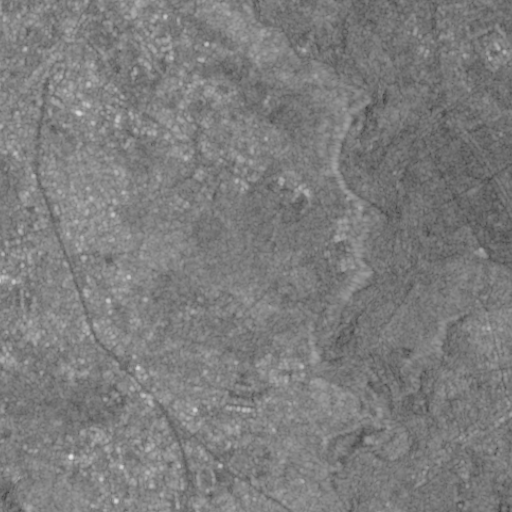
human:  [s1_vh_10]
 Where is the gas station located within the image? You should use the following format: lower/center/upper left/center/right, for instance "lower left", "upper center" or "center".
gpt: The gas station is located in the upper left of the image.
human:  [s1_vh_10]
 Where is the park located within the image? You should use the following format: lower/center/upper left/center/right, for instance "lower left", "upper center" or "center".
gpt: The park is located in the lower left of the image.
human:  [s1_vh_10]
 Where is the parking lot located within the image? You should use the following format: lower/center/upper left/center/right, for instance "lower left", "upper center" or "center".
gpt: The parking lot is located in the center of the image.
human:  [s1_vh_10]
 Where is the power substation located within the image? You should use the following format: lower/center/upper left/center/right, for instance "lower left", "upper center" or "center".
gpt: The power substation is located in the lower left of the image.
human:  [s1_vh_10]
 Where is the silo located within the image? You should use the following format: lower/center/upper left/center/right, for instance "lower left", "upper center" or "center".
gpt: The silo is located in the upper left of the image.
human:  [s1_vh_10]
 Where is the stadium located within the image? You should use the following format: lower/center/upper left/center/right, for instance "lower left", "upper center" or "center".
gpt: The stadium is located in the lower center of the image.
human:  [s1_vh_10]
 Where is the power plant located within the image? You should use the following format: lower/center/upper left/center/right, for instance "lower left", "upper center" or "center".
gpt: There is no power plant in the image.

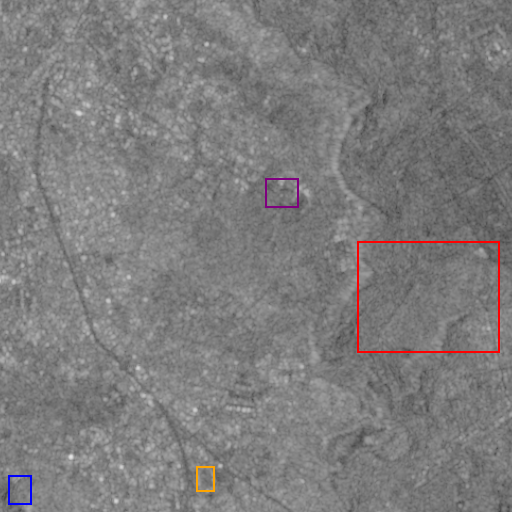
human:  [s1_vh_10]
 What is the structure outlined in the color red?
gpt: The structure outlined in red is a crop field.
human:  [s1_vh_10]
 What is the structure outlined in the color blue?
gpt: The structure outlined in blue is a park.
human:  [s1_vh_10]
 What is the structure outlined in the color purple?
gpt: The structure outlined in purple is a parking lot.
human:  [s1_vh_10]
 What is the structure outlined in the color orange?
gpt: The structure outlined in orange is a stadium.
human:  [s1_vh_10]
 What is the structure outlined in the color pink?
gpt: There is no pink outline.